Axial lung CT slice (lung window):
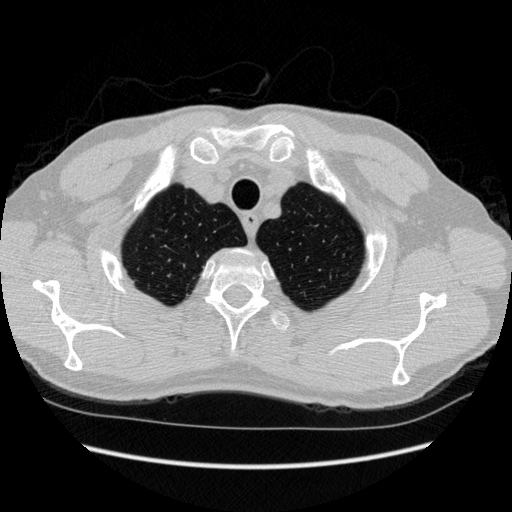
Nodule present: no